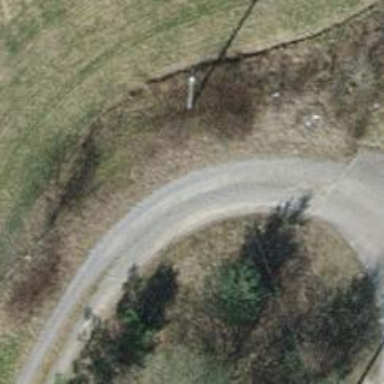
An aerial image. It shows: Track with grade1 pebblestone surface.